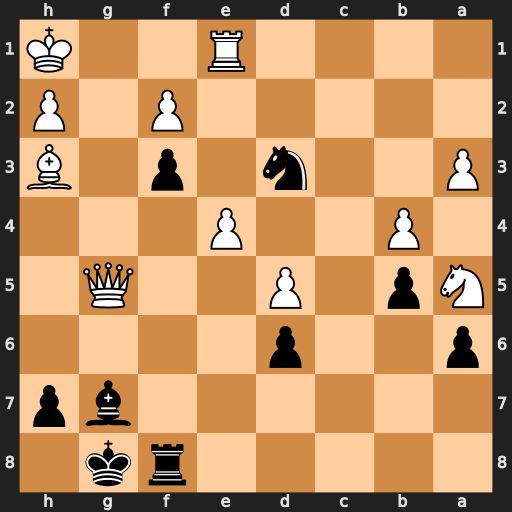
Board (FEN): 5rk1/6bp/p2p4/Np1P2Q1/1P2P3/P2n1p1B/5P1P/4R2K
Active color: b
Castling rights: -
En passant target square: -
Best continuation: Nxf2+ Kg1 Nxh3+ Kf1 Nxg5